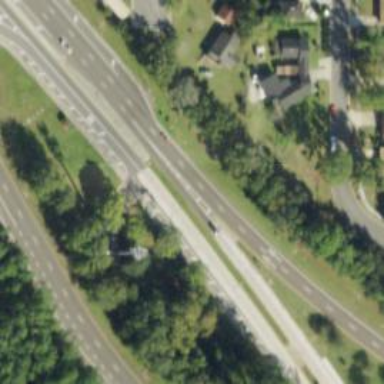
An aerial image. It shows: Primary highway.